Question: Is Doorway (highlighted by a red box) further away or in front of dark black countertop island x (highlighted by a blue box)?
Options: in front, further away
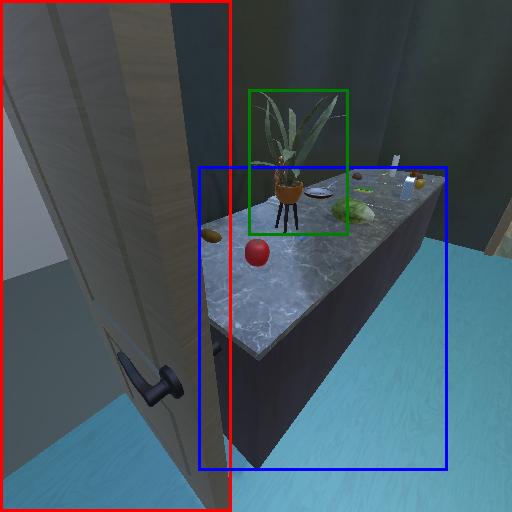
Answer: in front